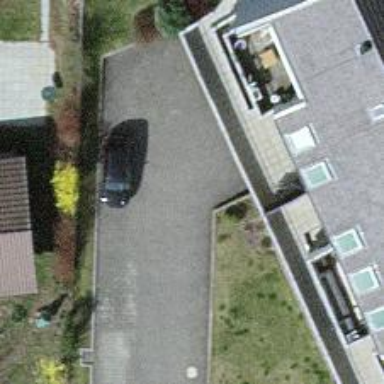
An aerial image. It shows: Driveway.